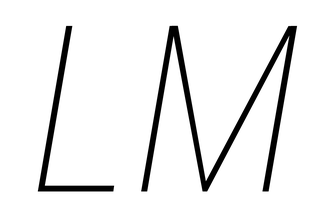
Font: Roboto-Italic_Condensed_Thin_Italic